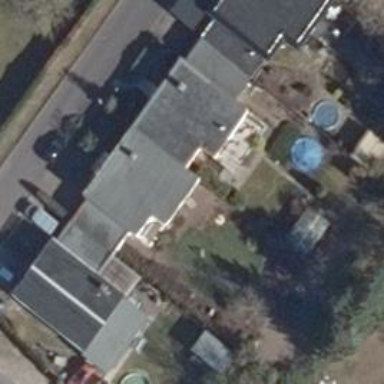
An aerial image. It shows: House with flat roof.